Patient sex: M
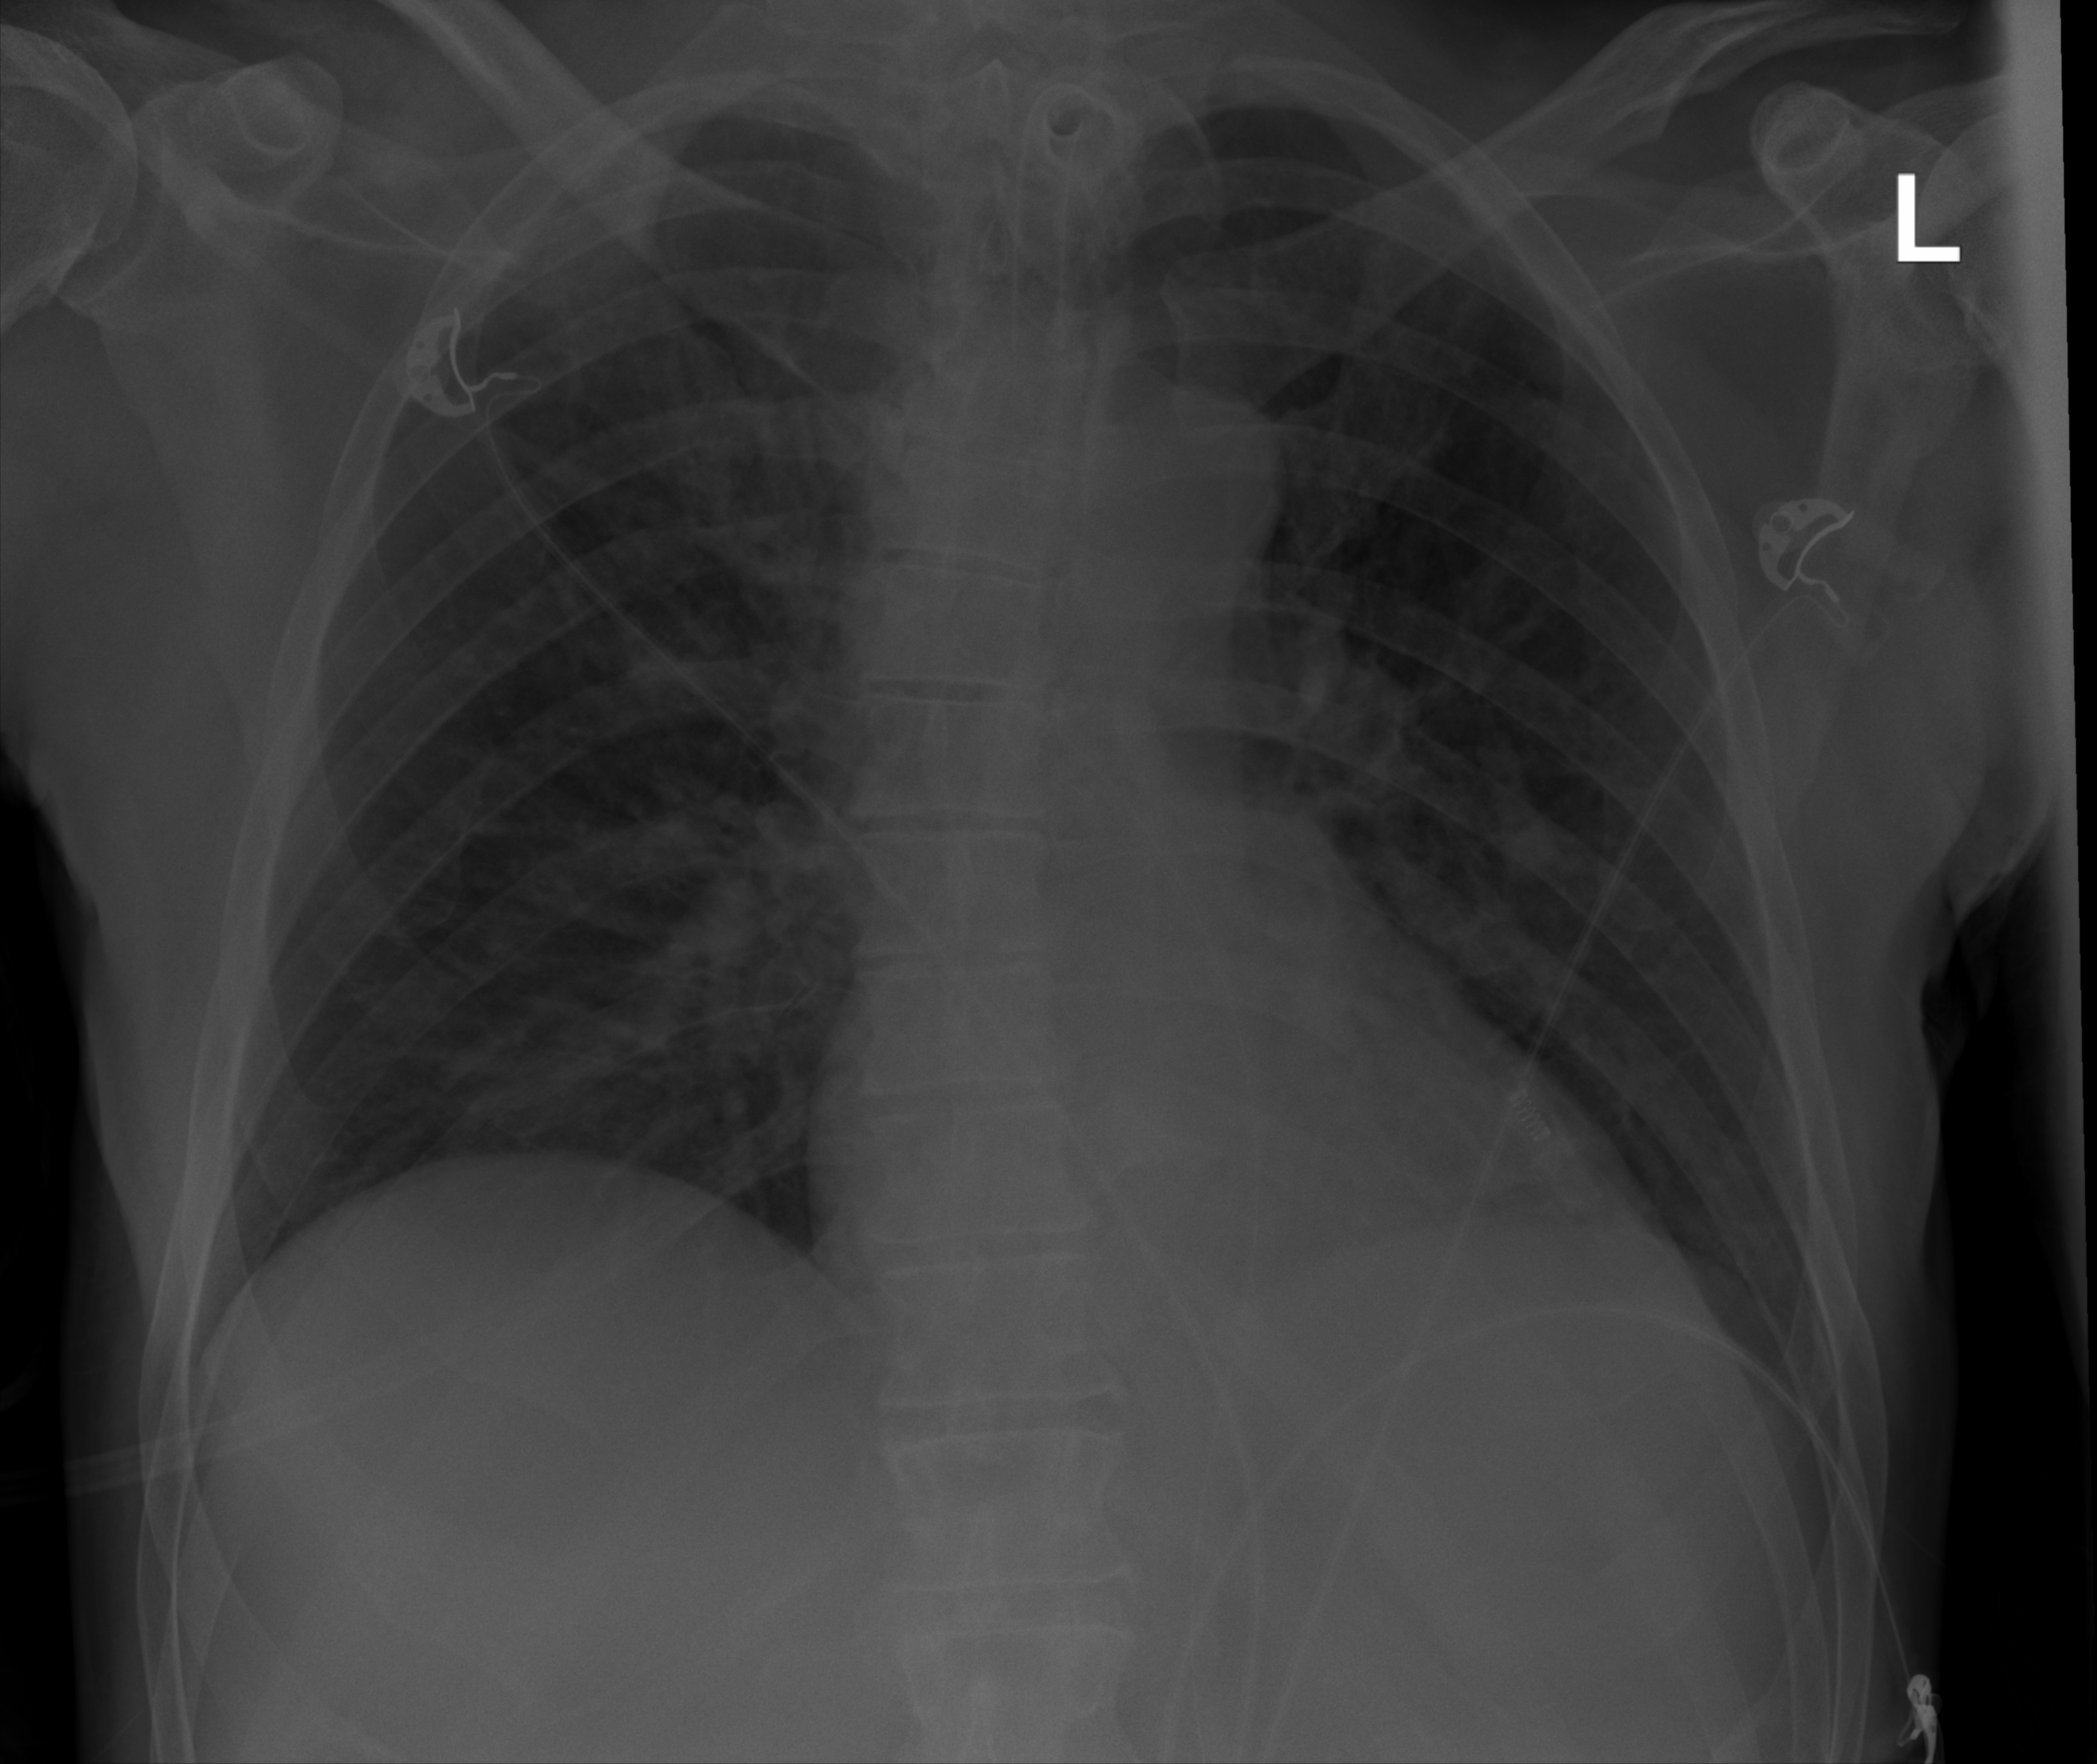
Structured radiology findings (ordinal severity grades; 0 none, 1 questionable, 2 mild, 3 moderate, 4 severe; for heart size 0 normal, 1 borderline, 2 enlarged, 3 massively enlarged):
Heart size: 0
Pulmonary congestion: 1
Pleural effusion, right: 0
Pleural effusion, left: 1
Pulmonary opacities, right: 1
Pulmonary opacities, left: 1
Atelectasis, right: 0
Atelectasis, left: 0